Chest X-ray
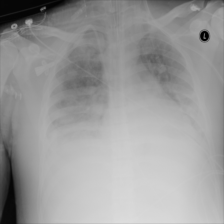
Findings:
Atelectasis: negative
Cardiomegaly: negative
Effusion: negative
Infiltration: positive
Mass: negative
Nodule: negative
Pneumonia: negative
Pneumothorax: negative
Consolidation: negative
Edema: positive
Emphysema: negative
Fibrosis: negative
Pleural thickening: negative
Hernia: negative